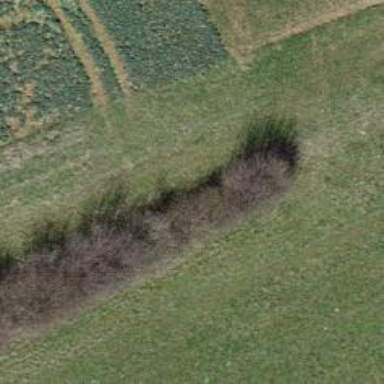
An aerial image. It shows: Hedge acting as barrier.